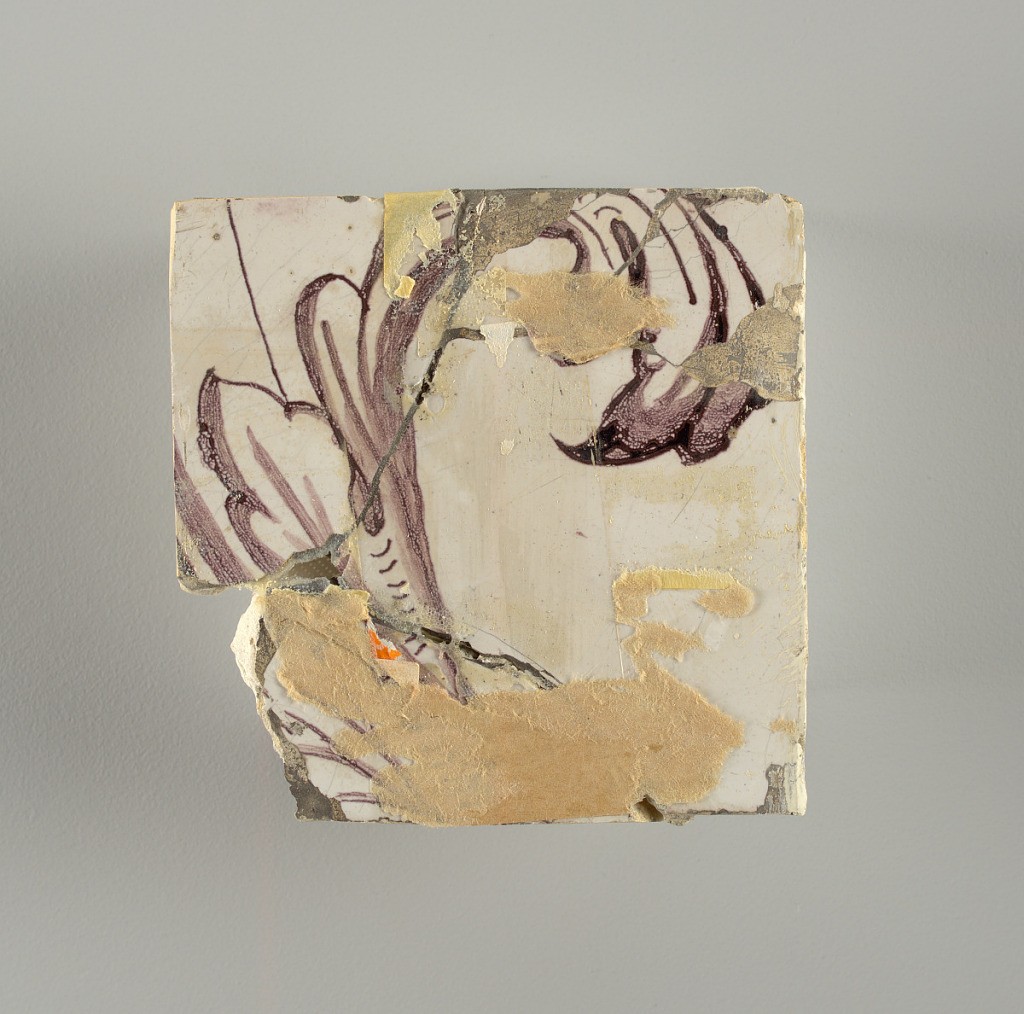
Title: Wall facing
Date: ca. 1725
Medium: Tin-glazed earthenware, underglaze
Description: Horizontal rectangle.  Thirty-seven tiles wide and twenty-one high with opening for door or window nineteen and one-half tiles high and twelve wide.  To left and right of opening, centered canopy above. Left, woman representing Hope, right, a sculputure urn.  Centered above opening, a mascaron.  Arabesque design of foliage.